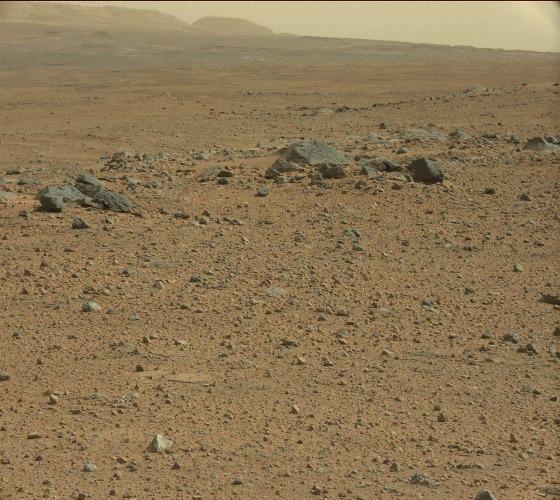
Terrain classes present: Gravel / Sand / Soil, Rock, Sky / Distant Mountains